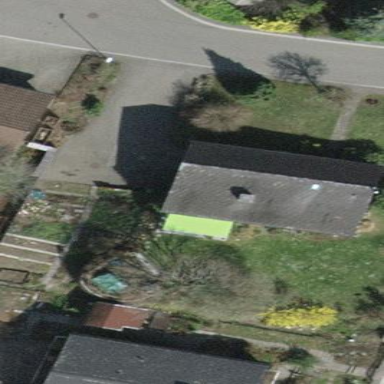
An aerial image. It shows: Detached building.